Aerial crown-view tile of a tropical tree (Barro Colorado Island, Panama), acquired 20240813:
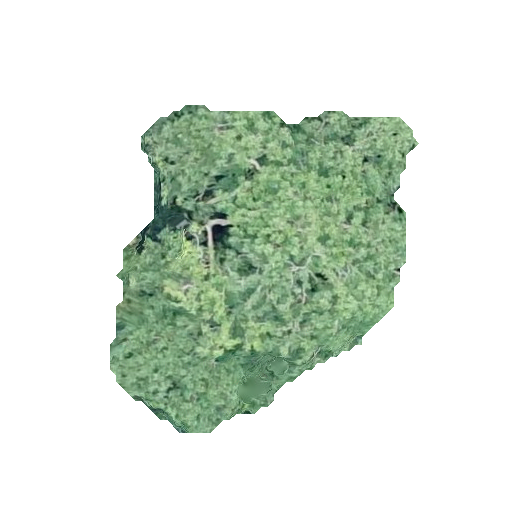
Species: Astronium graveolens
GBIF accepted scientific name: Astronium graveolens
Crown area: 109.726 m²